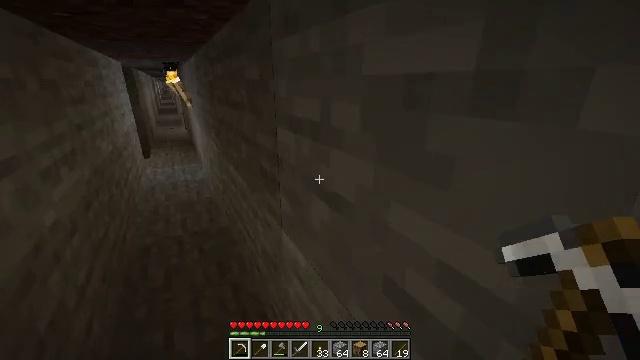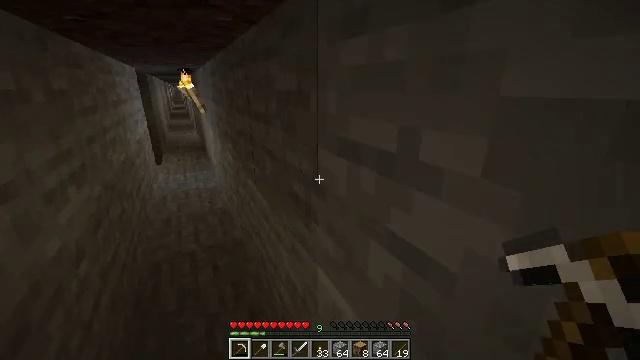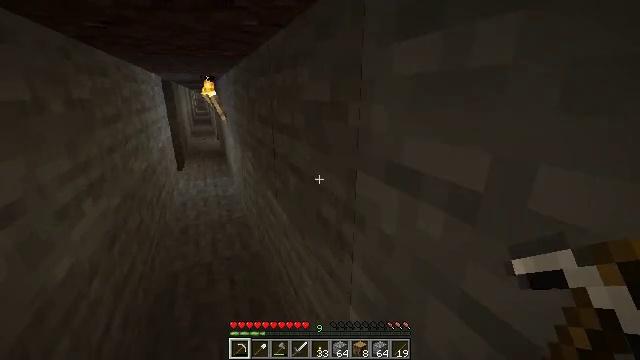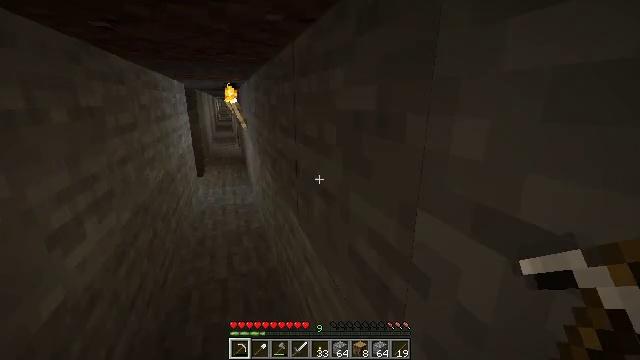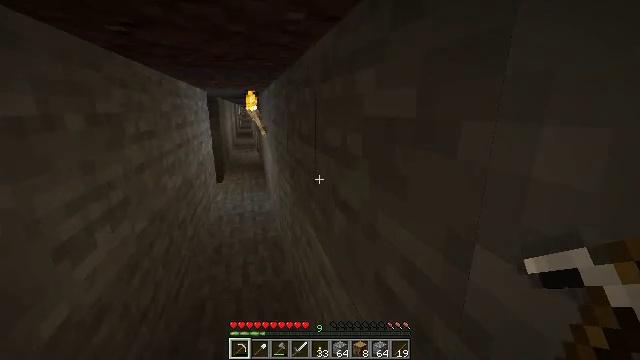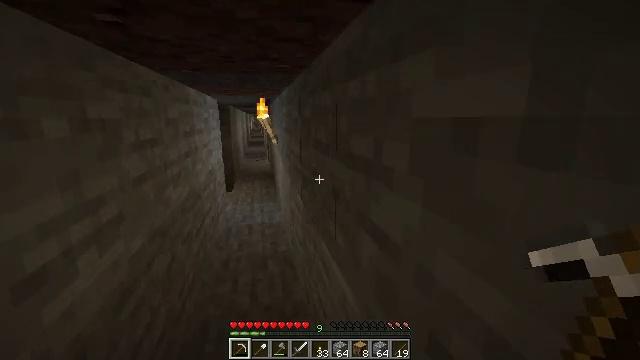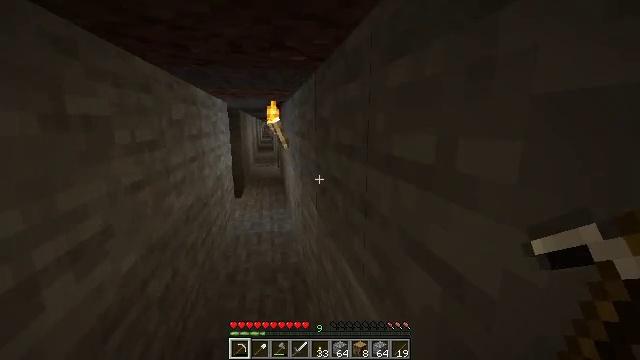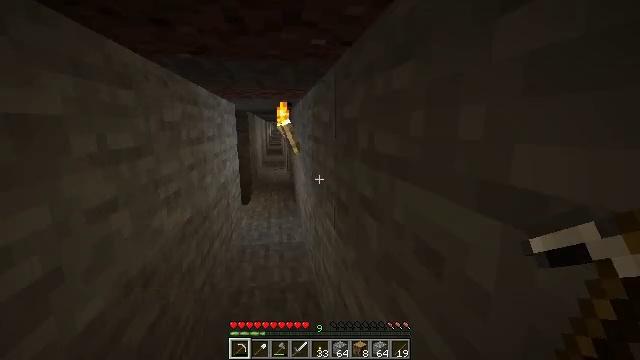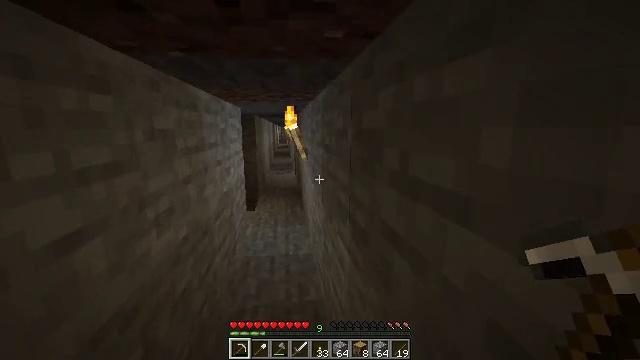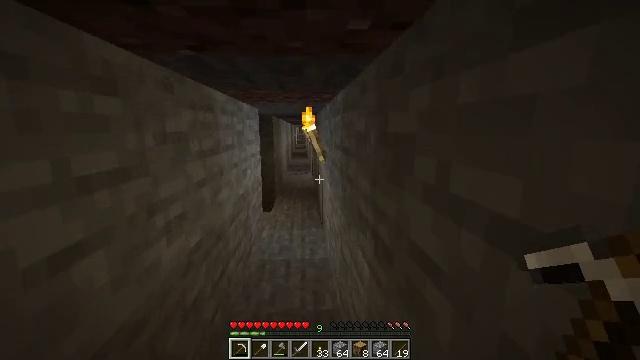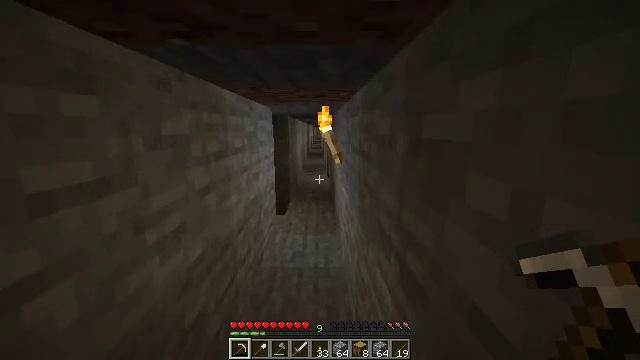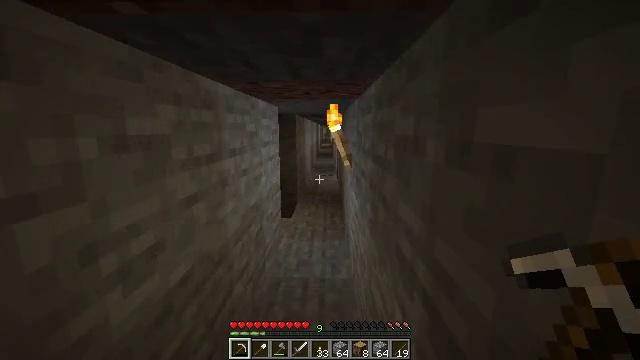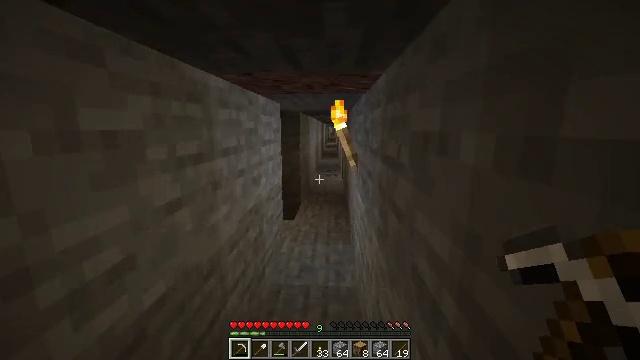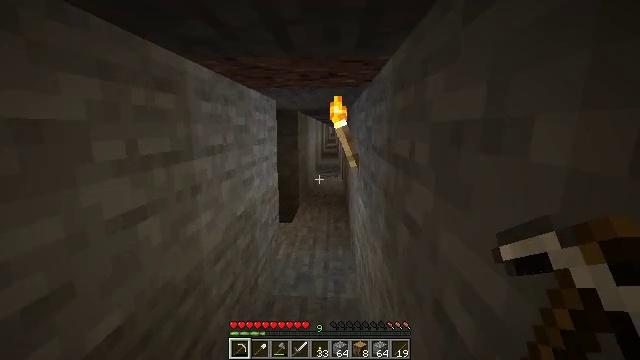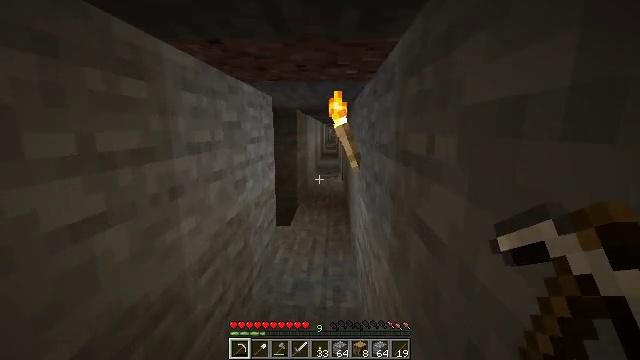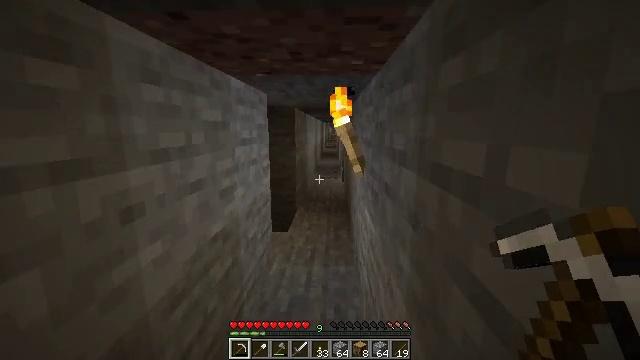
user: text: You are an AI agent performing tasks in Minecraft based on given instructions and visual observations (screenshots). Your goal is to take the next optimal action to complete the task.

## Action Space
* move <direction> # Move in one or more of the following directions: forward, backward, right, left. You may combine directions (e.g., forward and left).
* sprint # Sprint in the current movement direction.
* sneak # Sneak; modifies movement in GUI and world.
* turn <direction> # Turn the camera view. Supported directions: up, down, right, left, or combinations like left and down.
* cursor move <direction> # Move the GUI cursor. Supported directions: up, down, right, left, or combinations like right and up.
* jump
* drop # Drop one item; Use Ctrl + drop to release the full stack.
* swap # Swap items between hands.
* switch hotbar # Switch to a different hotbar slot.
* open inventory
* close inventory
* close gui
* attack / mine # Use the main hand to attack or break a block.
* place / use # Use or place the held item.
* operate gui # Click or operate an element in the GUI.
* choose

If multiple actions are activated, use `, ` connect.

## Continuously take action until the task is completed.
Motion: motion action
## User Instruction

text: Drop a lapis lazuli.
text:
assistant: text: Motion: move forward, turn left
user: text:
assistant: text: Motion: move forward, turn left and up
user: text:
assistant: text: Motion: move forward, turn left and up
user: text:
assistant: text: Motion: move forward, turn left and up
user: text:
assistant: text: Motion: move forward, turn left and up
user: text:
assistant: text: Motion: move forward, turn left and up
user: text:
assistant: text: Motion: move forward, sprint, turn left
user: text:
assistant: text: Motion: move forward, sprint, turn left
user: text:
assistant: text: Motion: move forward, sprint, turn left
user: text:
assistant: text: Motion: move forward, sprint, turn left
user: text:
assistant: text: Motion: move forward, sprint, turn left
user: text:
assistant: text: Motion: move forward, sprint, turn left
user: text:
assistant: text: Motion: move forward, sprint
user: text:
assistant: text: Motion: move forward, sprint
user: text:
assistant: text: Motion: move forward, sprint
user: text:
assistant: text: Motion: move forward, sprint
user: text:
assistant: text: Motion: move forward, sprint
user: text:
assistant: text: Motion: move forward, sprint
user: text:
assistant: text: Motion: move forward, sprint
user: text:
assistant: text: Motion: move forward, sprint
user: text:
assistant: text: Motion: move forward, sprint
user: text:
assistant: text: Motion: move forward, sprint
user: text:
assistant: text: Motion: move forward, sprint
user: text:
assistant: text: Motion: move forward and move left, sprint
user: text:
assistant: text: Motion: move forward and move left, sprint
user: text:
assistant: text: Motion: move forward and move left, sprint
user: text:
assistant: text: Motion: move forward, sprint
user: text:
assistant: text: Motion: move forward, sprint
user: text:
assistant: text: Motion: move forward, sprint
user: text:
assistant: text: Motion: move forward, sprint